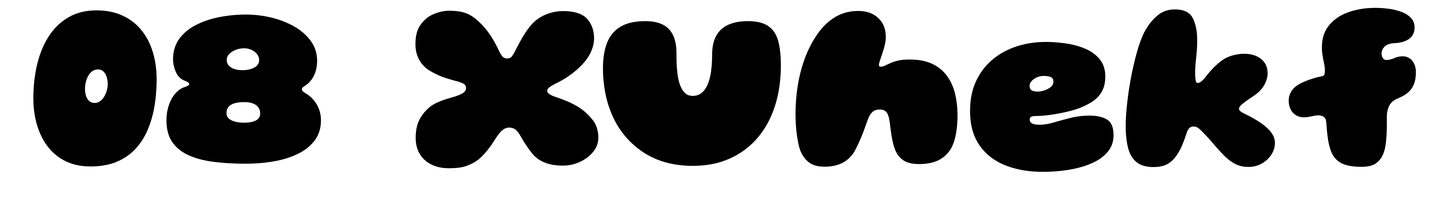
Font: Gluten_Black